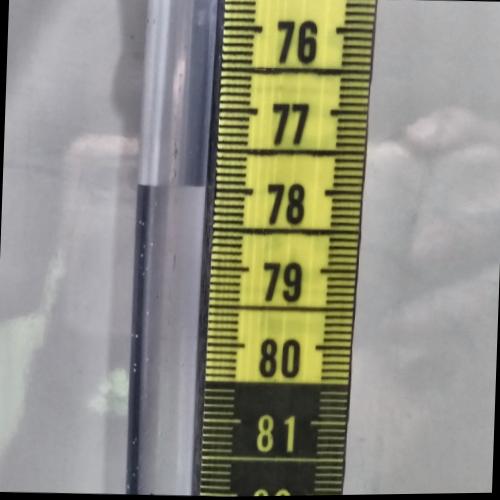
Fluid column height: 78.0 cm